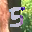
Label: 5